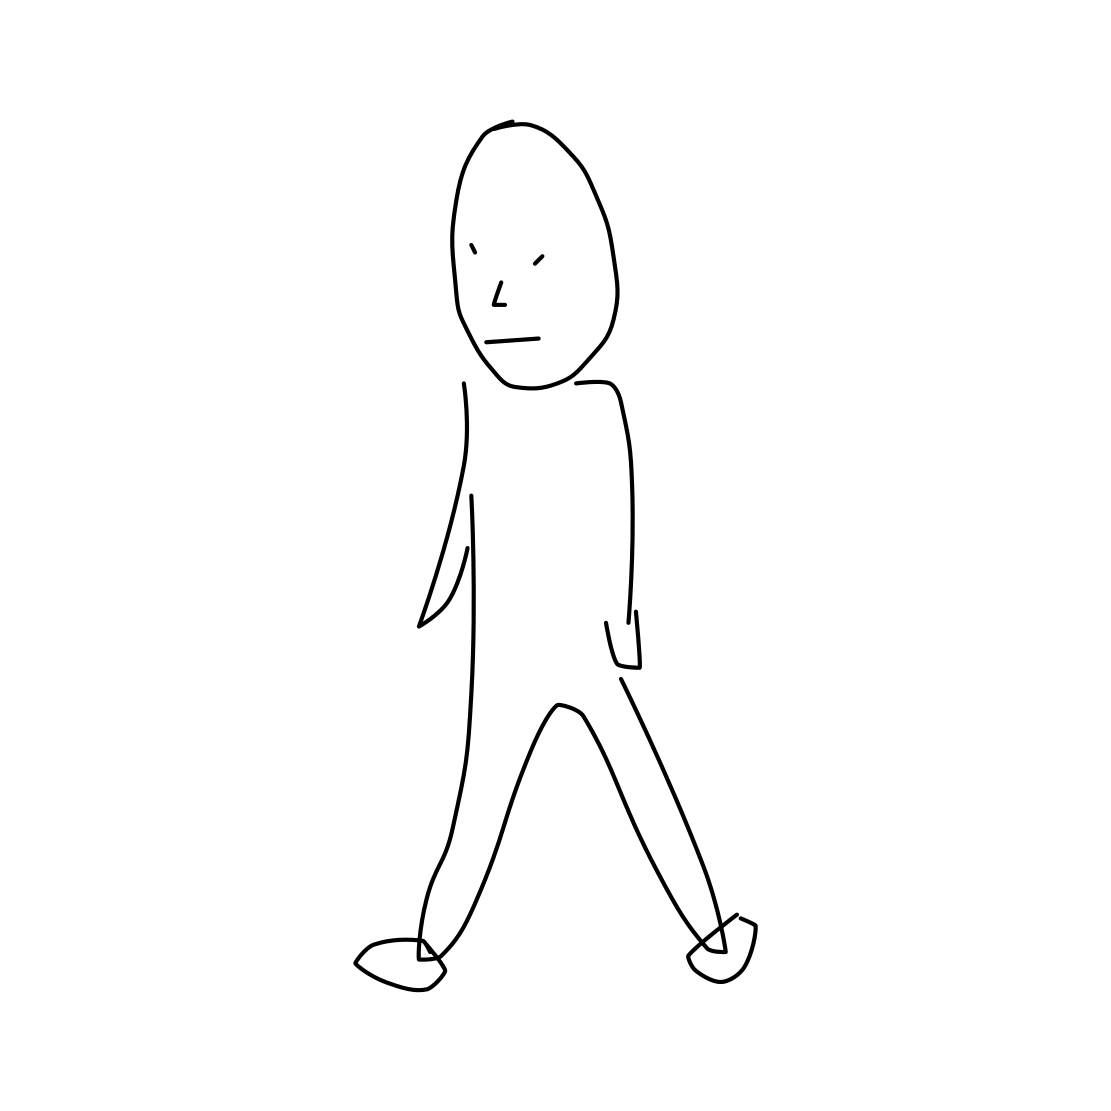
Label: person walking